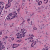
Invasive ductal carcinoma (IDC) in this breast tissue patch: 1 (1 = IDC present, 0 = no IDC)